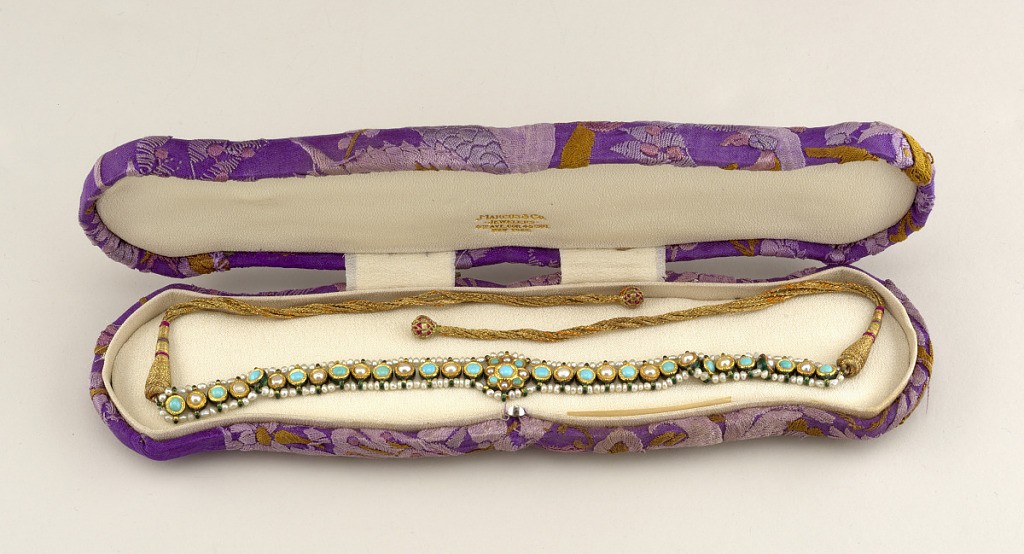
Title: Necklace
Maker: Marens and Co.
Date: ca. 1855
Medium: Braided gold, enamel, cabochon turquoises and pearls, baroque pearls, foil, embroidered silk (box)
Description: Twenty-one turquoises, eighteen pearls, one hundred forty-eight baroque pearls. Braided gold thread ties.  In embroidered lavender box.